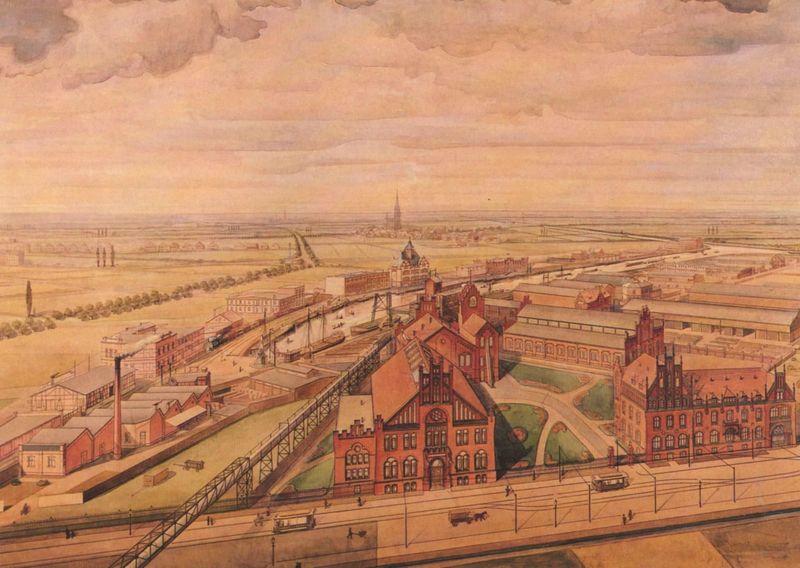
Titel: Hafenanlagen und Städtisches Elektrizitätswerk
Künstler: Heinrich Grabbe
Standort: Münster
Institution: Stadtmuseum
Schlagwörter: baum, blau, himmel, wasser, wolken, bäume, fluss, grün, kirchturm, menschen, stadt, braun, fenster, strasse, weiss, dach, gebäude, haus, park, rot, wiese, architektur, felder, ferne, horizont, häuser, brücke, büsche, kanal, kirche, rauch, wege, wiesen, rosa, alltag, arbeit, boote, kamin, pferd, schornstein, turm, schiffe, ansicht, perspektive, transport, dächer, giebel, allee, tag, backstein, türe, fabrik, kutsche, schlot, auto, hafen, industrie, wagen, dampf, halle, bahnhof, anhänger, anwesen, gut, lanschaft, industrialisierung, eisenbahn, strassen, verkehr, schienen, autos, fahrzeug, baäume, fabriken, strassenbahn, asser, hallen, ordnung, neogotik, flussw, werk, fabrikhalle, glass, treppengiebel, lagern, bus, leitung, trasse, assade, trassen, weges, fensterf, lagerhäuser, bäumew, autobahn, iesen, fabrikhallen, grassg, industrie-zeitalter, verkehrswege